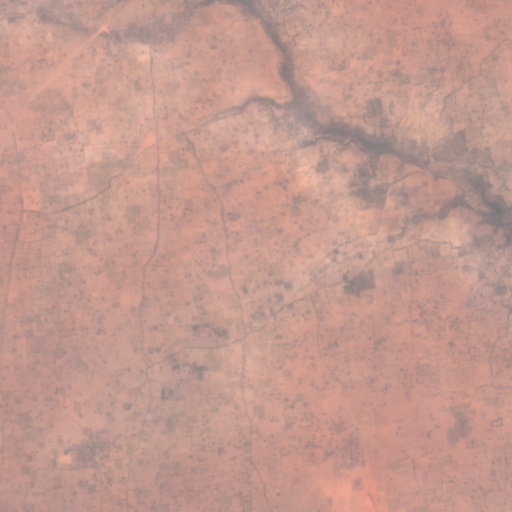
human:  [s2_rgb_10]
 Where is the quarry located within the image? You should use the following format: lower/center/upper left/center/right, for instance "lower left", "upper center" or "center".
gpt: The quarry is located in the lower right of the image.
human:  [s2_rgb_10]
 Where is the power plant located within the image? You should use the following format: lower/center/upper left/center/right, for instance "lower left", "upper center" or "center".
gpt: There is no power plant in the image.